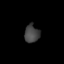
Tissue: lung
Cell type: Epithelial cells
Senescence score: 0.1745
Nuclear area (px): 262
Mean DAPI intensity: 67.485